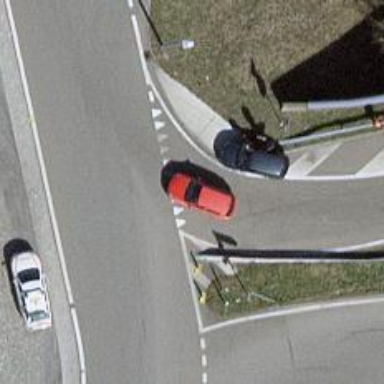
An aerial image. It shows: Road with "give way" sign.